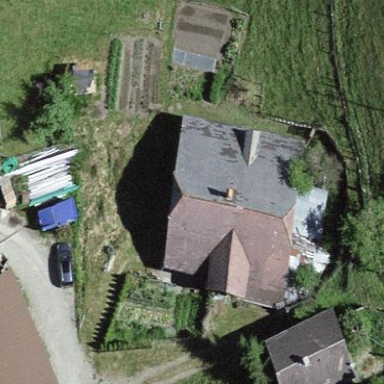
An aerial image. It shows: Farm building.